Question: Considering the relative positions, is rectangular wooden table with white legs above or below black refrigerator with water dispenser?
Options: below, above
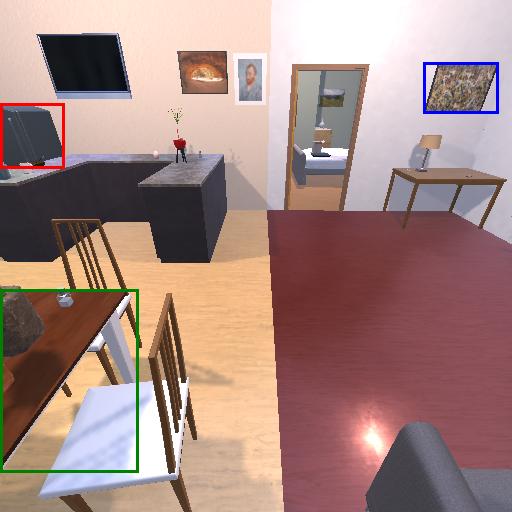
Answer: below